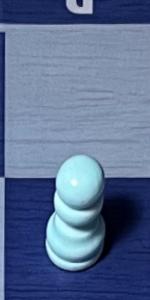
Label: Pawn_White